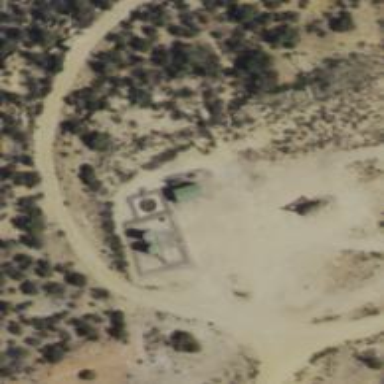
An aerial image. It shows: Storage tank with man-made structure.